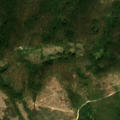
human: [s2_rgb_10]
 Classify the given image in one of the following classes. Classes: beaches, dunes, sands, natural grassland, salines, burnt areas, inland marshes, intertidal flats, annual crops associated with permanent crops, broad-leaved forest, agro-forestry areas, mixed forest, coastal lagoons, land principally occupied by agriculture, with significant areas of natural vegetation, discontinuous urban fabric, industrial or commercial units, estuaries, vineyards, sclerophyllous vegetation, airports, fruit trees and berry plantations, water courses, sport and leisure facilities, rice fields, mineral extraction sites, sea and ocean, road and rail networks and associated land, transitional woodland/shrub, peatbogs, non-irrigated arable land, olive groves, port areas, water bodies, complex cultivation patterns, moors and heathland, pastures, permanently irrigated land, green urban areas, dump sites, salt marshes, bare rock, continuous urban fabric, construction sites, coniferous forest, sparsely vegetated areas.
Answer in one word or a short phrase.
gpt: pastures, broad-leaved forest, mixed forest